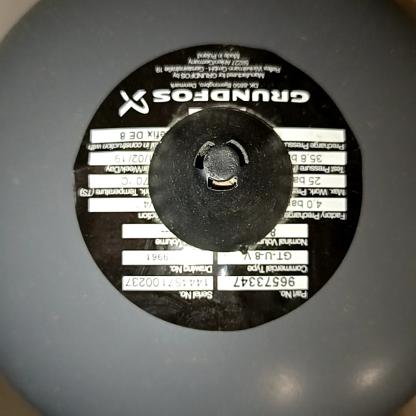
Klasa: tabliczka-znamionowa